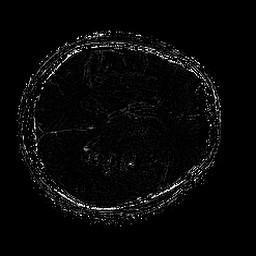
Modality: SWI
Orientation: axial
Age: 67
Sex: male
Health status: ill
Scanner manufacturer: philips
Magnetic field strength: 3 T
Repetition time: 0.031 s